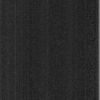
Label: dusty